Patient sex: F
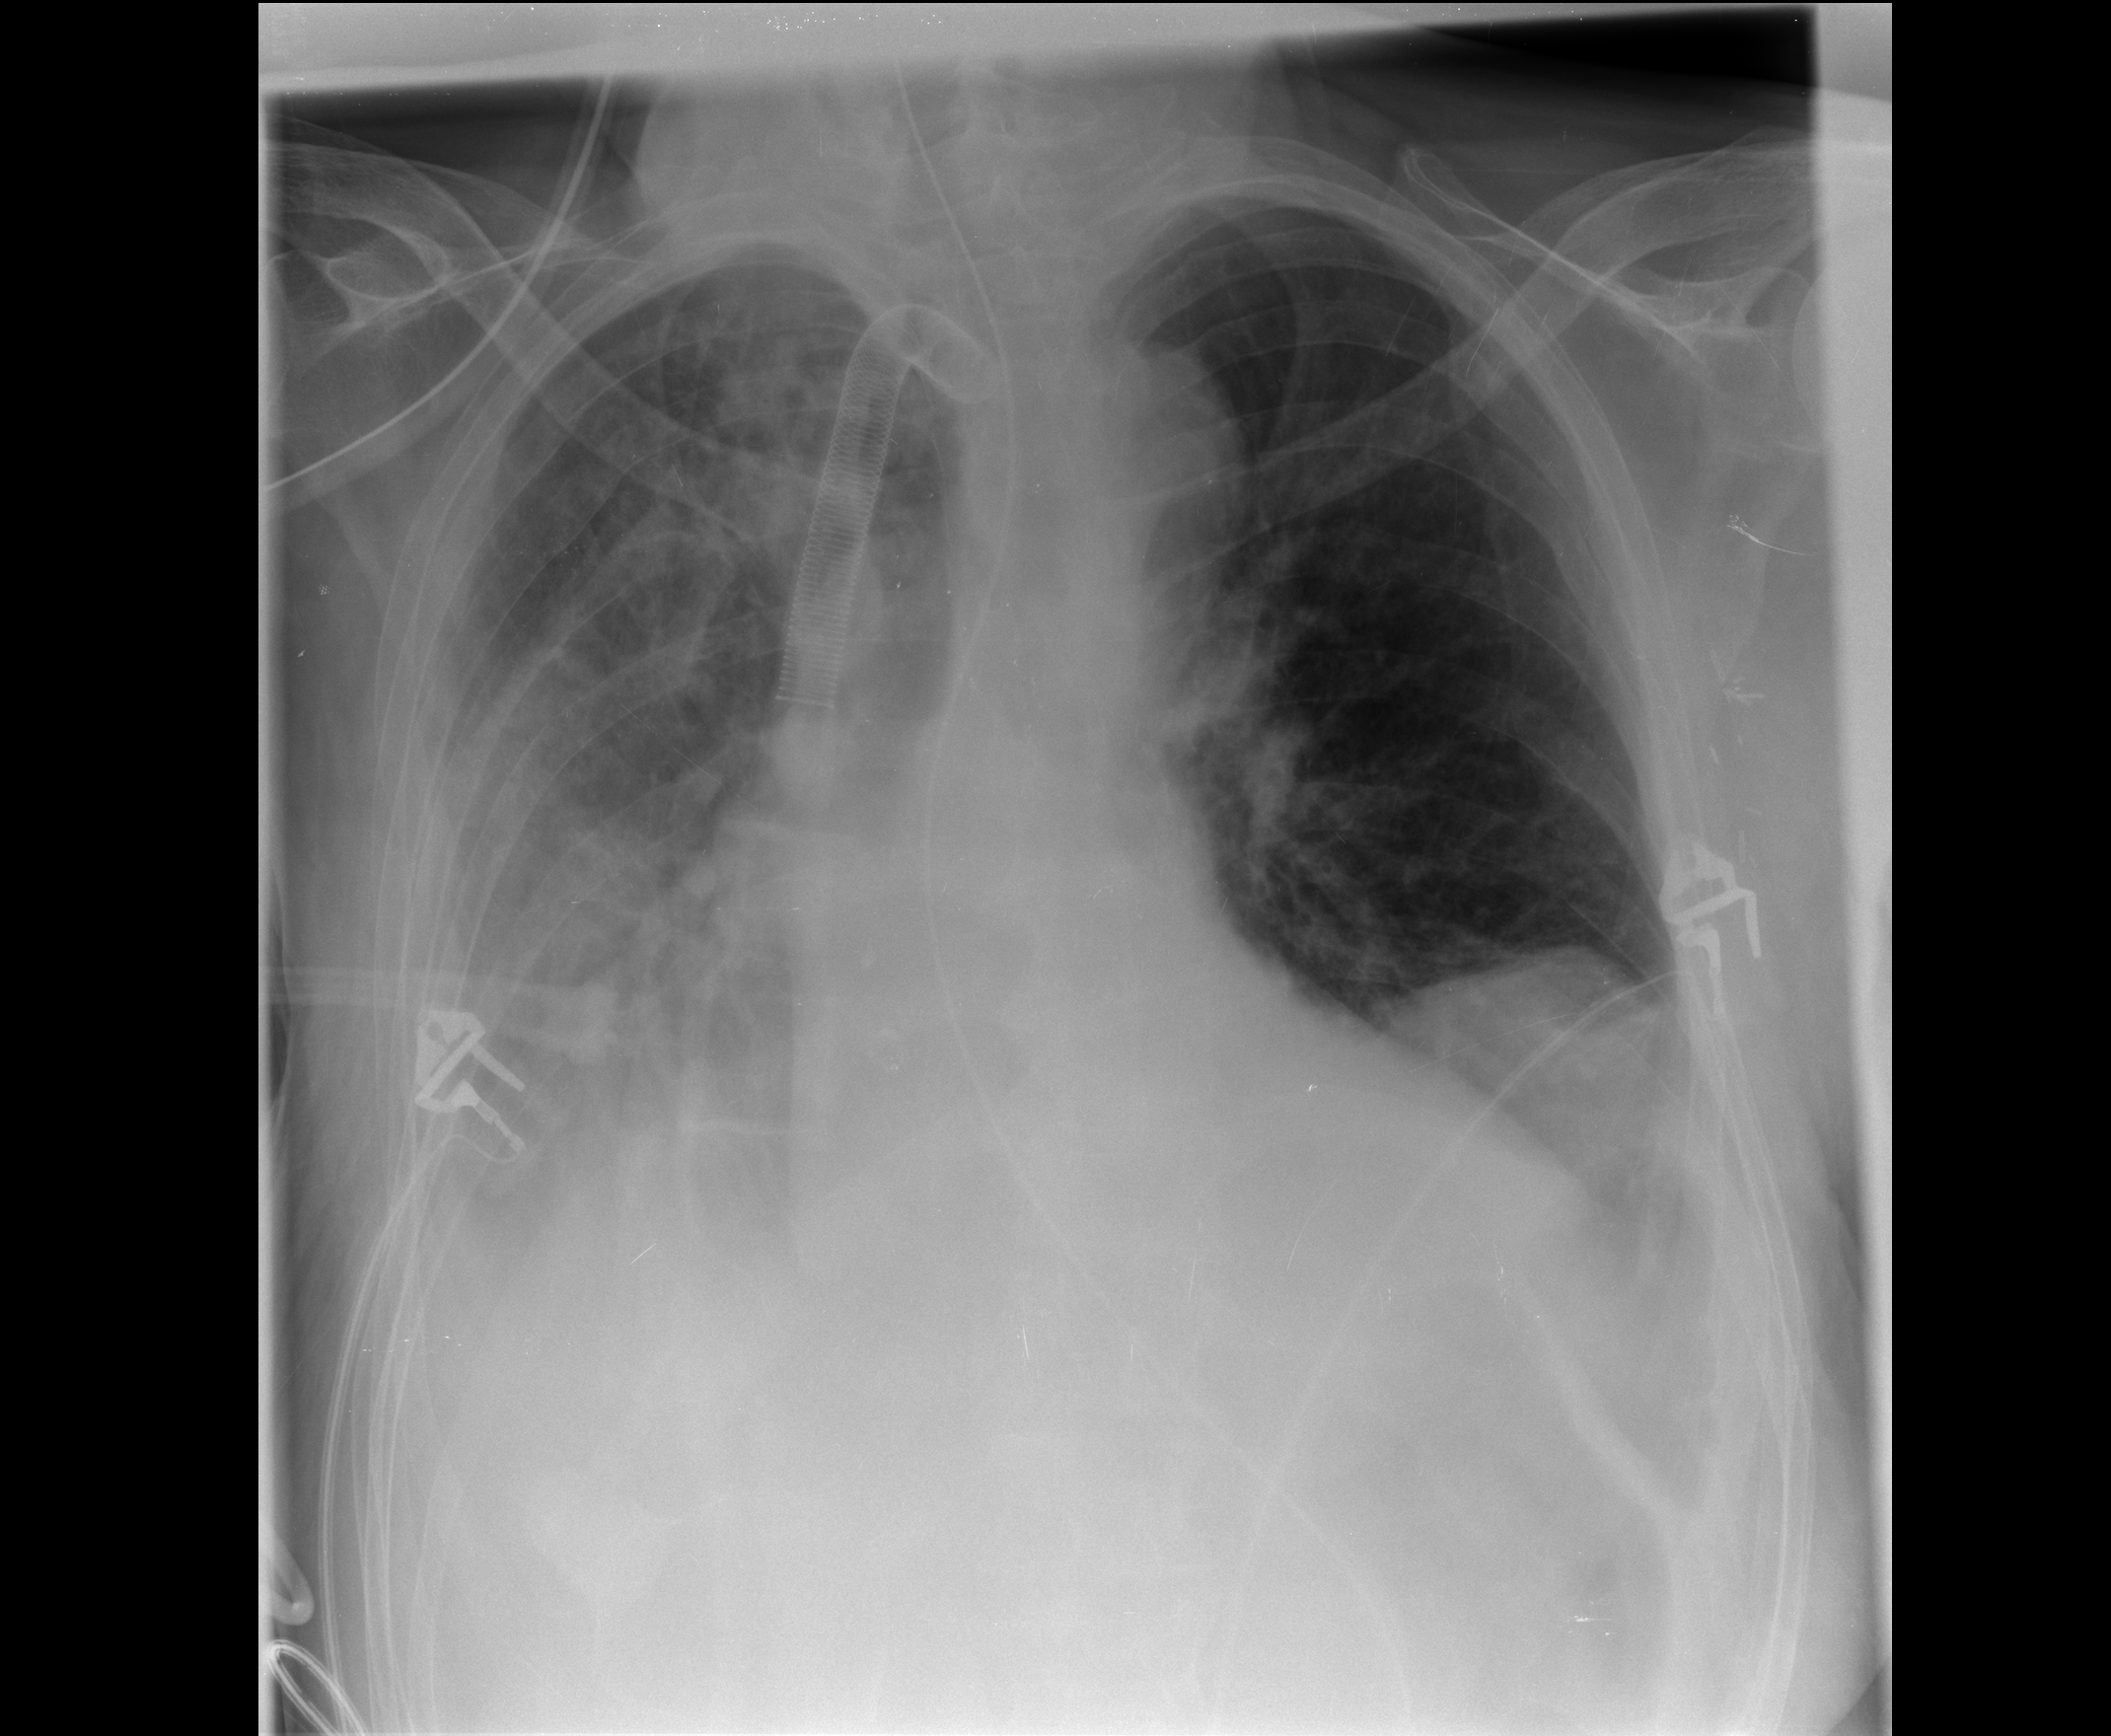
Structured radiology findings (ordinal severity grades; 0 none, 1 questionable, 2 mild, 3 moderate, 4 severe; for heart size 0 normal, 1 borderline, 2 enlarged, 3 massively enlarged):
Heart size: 1
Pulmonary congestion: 1
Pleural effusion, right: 2
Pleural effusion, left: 1
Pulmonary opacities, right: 2
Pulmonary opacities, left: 0
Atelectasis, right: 2
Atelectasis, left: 2